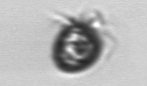
Label: Ciliophora